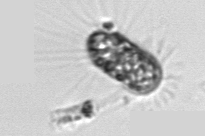
Label: Corethron_hystrix